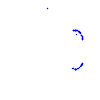
Particle: kaon